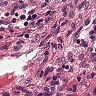
Metastatic tissue present: no